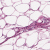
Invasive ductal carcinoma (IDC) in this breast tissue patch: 0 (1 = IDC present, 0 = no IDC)